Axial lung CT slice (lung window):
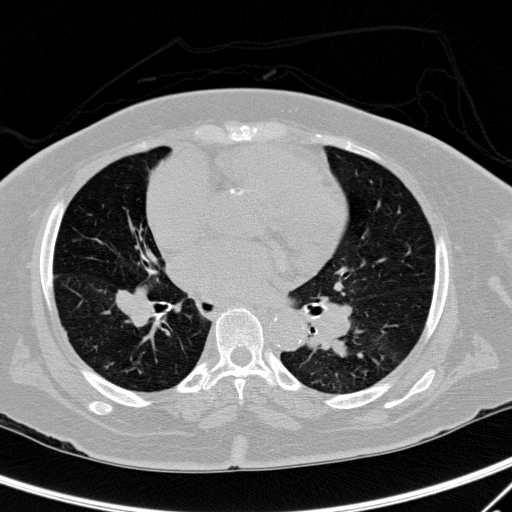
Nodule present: yes
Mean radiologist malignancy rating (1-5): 5